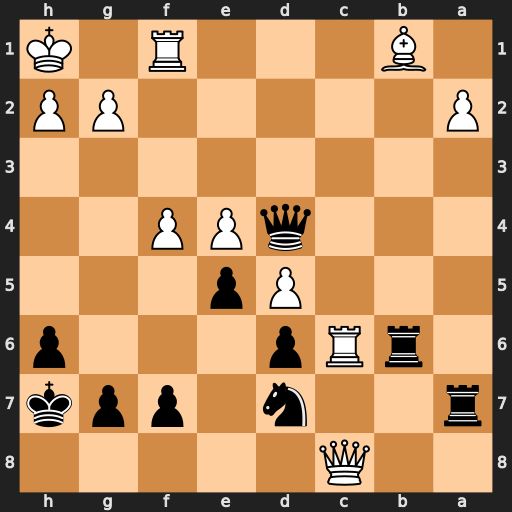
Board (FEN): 2Q5/r2n1ppk/1rRp3p/3Pp3/3qPP2/8/P5PP/1B3R1K
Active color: b
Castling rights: -
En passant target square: -
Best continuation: Rb8 Qxb8 Nxb8